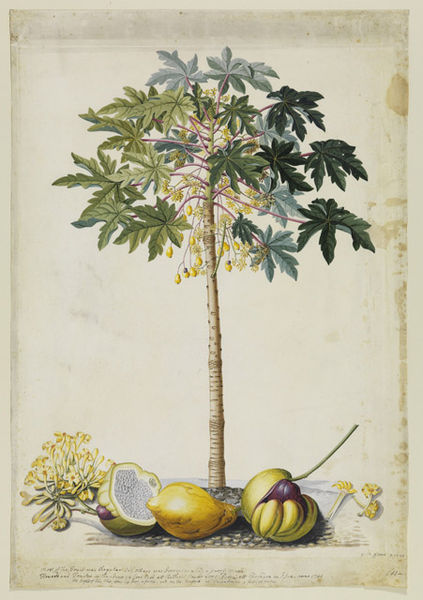
Titel: Rizinusstaude
Künstler: Georg Dionysius Ehret
Standort: Karlsruhe
Institution: Staatliche Kunsthalle Karlsruhe
Schlagwörter: baum, blau, blätter, laub, schatten, wasser, weiß, aquarell, gelb, grün, blume, blumen, braun, bunt, grau, hell, skizze, zeichnung, blüte, blüten, obst, rot, beige, hochformat, schale, steine, erde, natur, stamm, zweige, sonne, blatt, pflanze, pflanzen, rosa, feigen, frucht, früchte, gemüse, stilleben, stillleben, bäumchen, farbig, schrift, papier, studie, ernte, grafik, graphik, hellgrün, lila, violett, monochrom, wasserfarbe, rand, essen, palme, stil, geschlossen, exotik, exotisch, gewächs, gründ, birne, blühen, pink, quitte, stiel, offen, buch, geld, zweig, stengel, fruchtfleisch, druck, druckgraphik, druckgrafik, stich, seite, illustration, text, bericht, koloriert, tfrucht, fleck, buchseite, flecken, reise, halb, rinde, reif, kastanie, ahorn, beere, pflaume, zitrone, geöffnet, dolde, blument, kupferstich, botanik, halbiert, kirsche, beschreibung, feige, nuss, passionsfrucht, zitrusfrüchte, legende, wachsen, gezackt, papaya, kern, samen, ganz, kräuterbuch, quitten, merian, aufgeschnitten, frankfurt, buc, feigenbaum, stahlstich, aufgeplatzt, hesperiden, kakao, zitronenbaum, naturkunde, same, blütenstand, guave, zu, gelbe blüten, agrumen, blüten gelb grün, surinam, fruch#, kastqnie, riizinus, rizinus, feiger, hasch, farbübergang, ppa, rizinussamen, stillebenbaum, kastani, gempse, kblüten, pflanzenbestimmung, hallbiert, gelbe frucht, kokonuss, reisebereicht